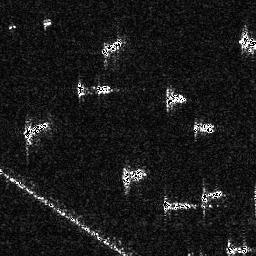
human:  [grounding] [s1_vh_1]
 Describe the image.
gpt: In the satellite image, there is  <ref>1 small ship </ref> <box>[[39, 13, 48, 21, 0]]</box> located at top,  <ref>1 medium ship </ref> <box>[[29, 31, 43, 37, 0]]</box> located at center,  <ref>1 medium ship </ref> <box>[[7, 46, 20, 54, 0]]</box> located at left,  <ref>2 small ship </ref> <box>[[64, 35, 72, 41, 0], [46, 64, 56, 72, 0]]</box> located at center,  <ref>1 small ship </ref> <box>[[75, 46, 83, 51, 0]]</box> located at right,  <ref>1 small ship </ref> <box>[[62, 76, 76, 82, 0]]</box> located at bottom,  <ref>2 small ship </ref> <box>[[78, 73, 86, 78, 0], [87, 95, 97, 99, 0]]</box> located at bottom right,  <ref>1 small ship </ref> <box>[[92, 11, 99, 20, 0]]</box> located at top right.